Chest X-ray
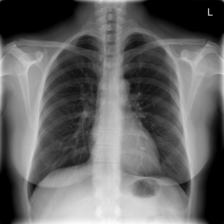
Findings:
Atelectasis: negative
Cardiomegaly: negative
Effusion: negative
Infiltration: negative
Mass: negative
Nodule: negative
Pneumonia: negative
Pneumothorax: negative
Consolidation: negative
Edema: negative
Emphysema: negative
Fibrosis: negative
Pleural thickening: negative
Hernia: negative